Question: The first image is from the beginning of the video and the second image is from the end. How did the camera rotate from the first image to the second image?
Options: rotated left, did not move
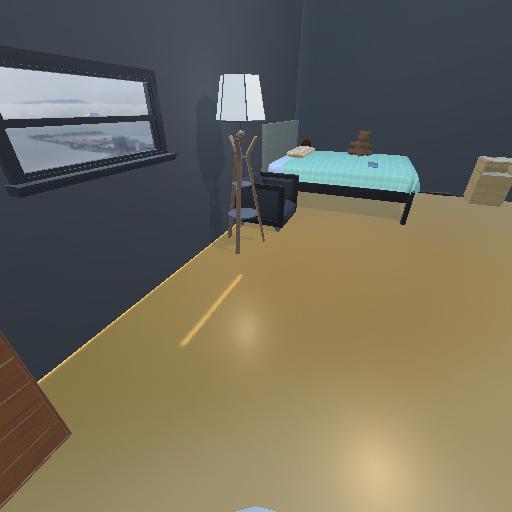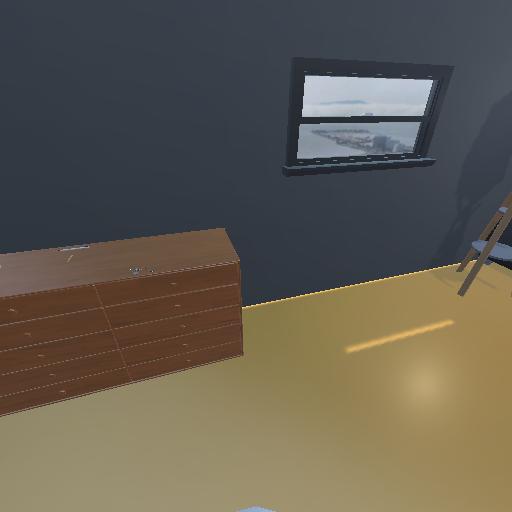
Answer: rotated left